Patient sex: M
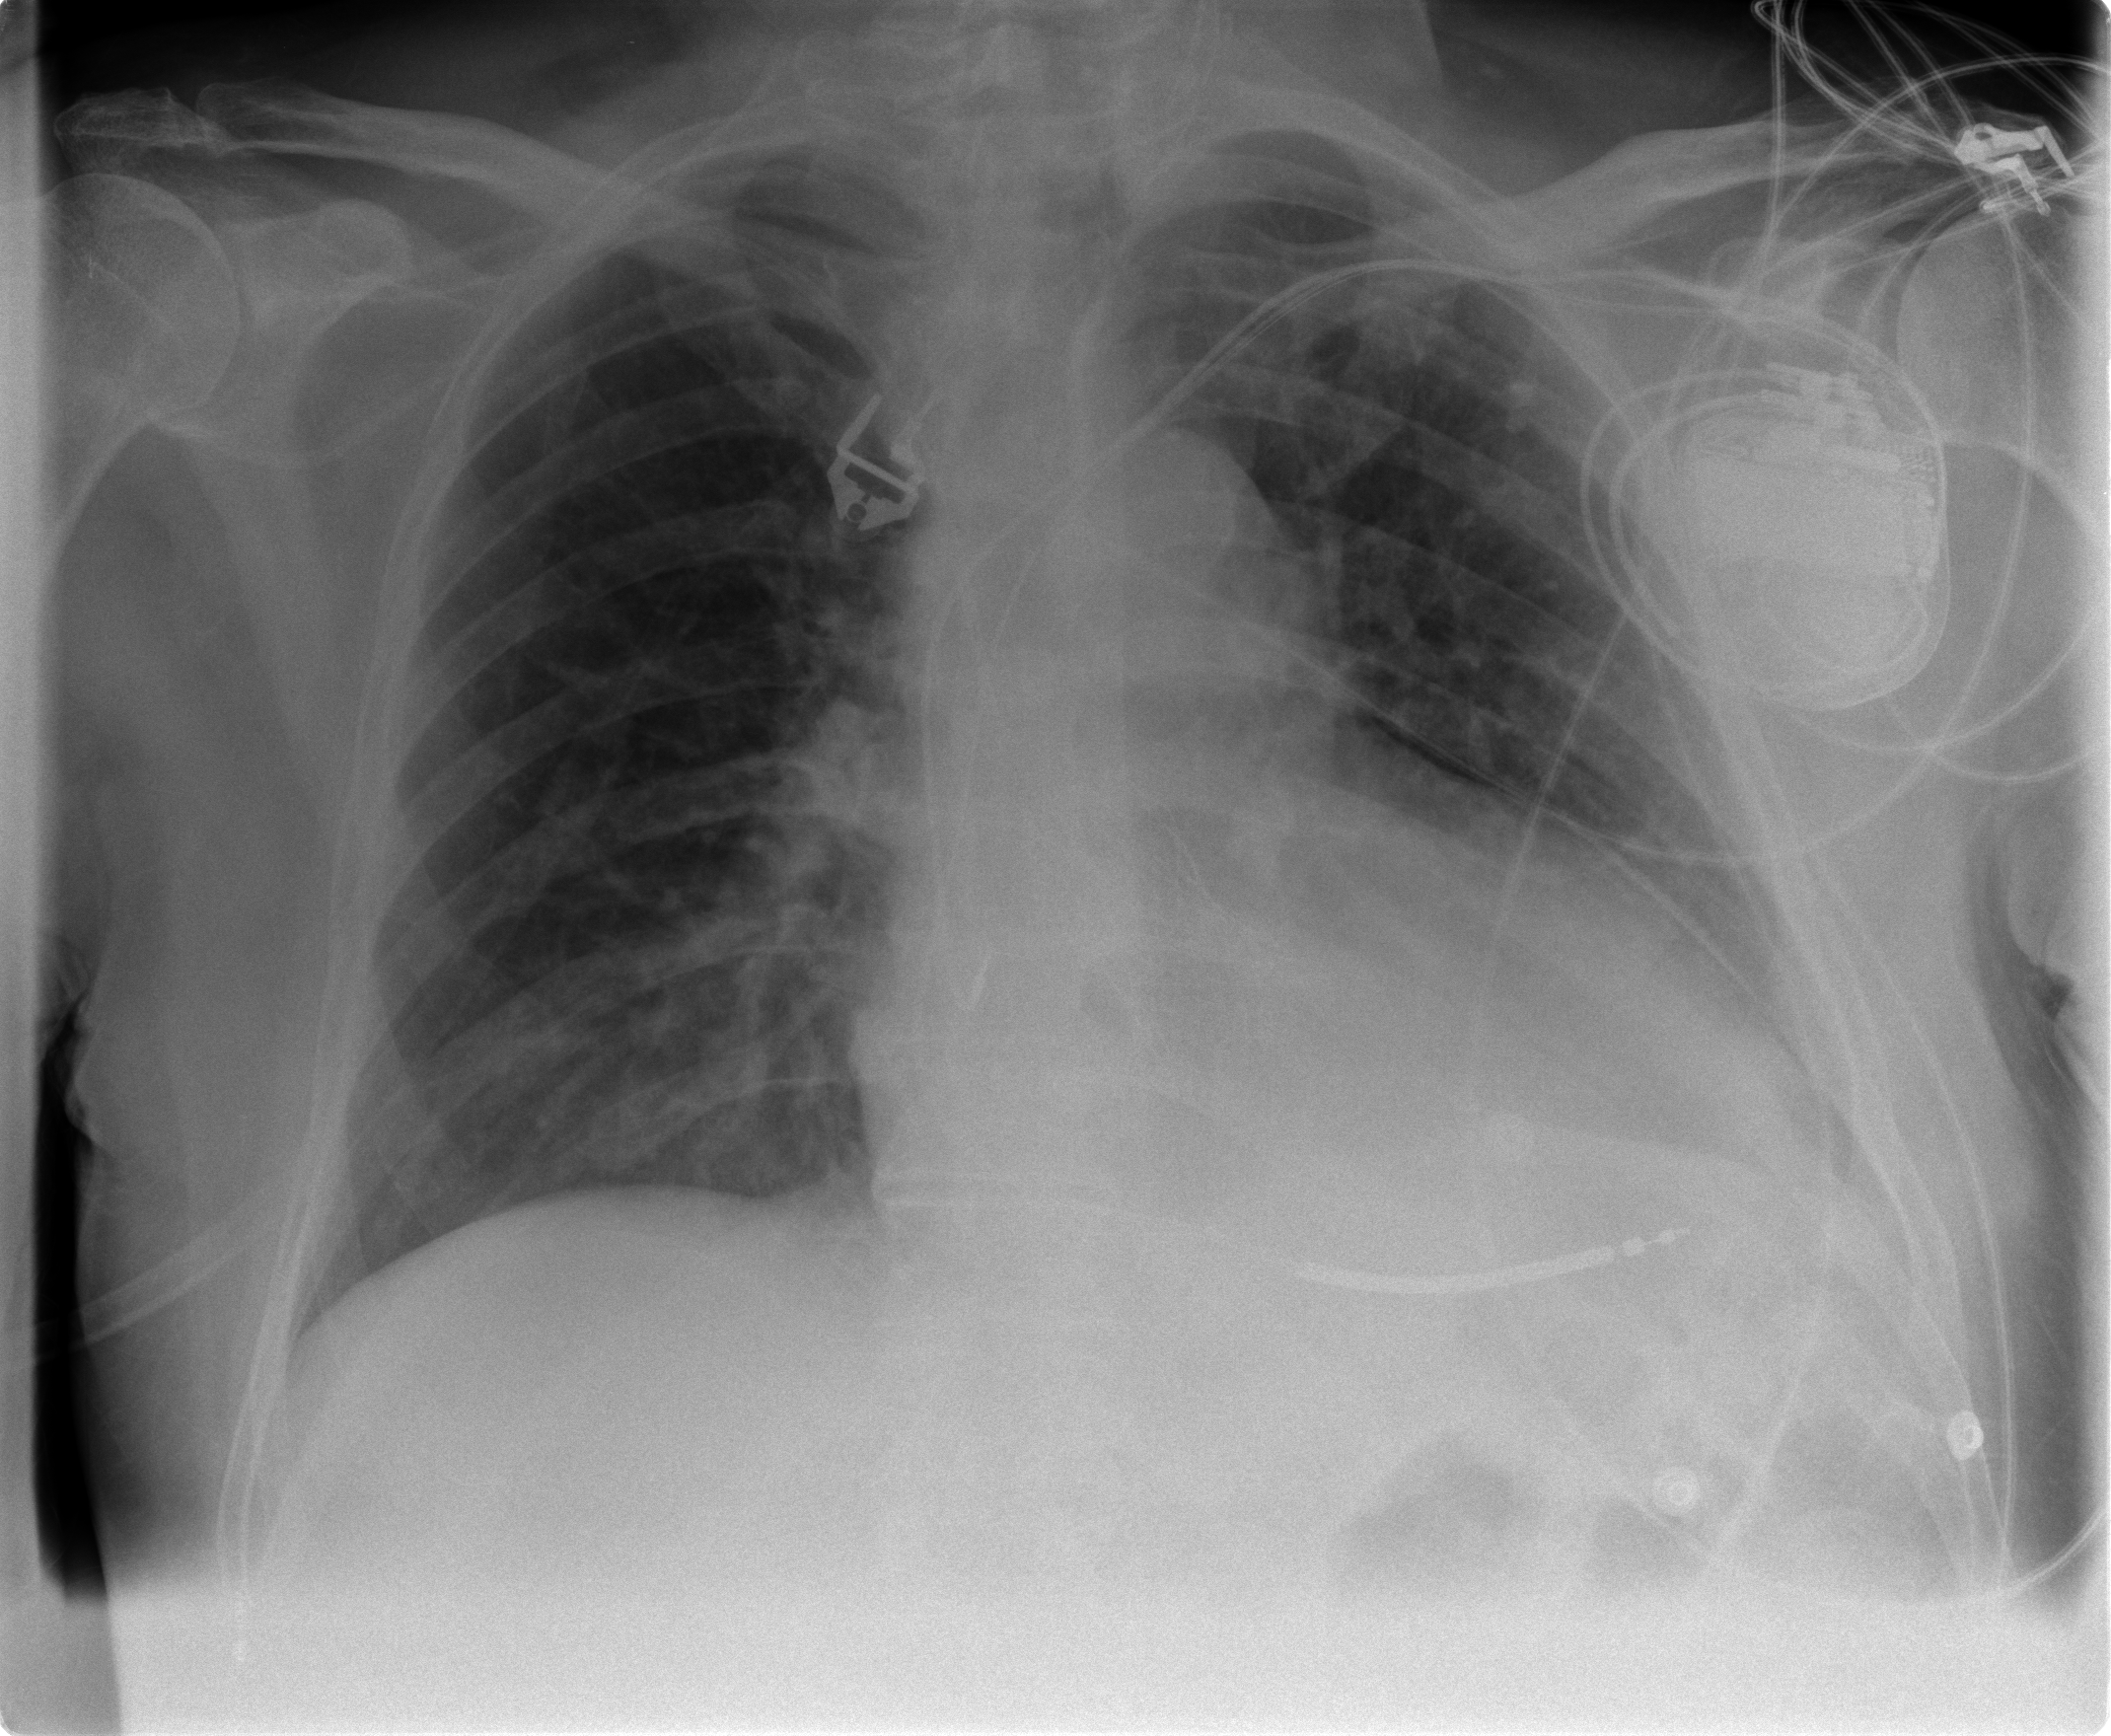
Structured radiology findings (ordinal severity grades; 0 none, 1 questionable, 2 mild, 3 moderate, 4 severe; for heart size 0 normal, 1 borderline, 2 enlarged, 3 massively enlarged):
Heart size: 2
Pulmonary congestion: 0
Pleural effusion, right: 0
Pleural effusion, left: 1
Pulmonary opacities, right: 0
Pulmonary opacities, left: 0
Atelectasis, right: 0
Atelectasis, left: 2